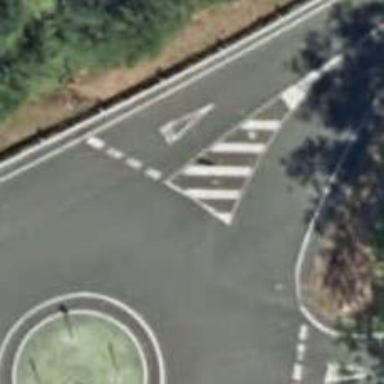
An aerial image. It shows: Road with "give way" sign.